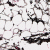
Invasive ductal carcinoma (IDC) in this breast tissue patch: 0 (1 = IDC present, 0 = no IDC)